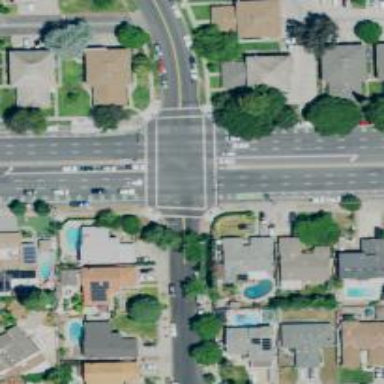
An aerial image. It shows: Solid stop line on the road.